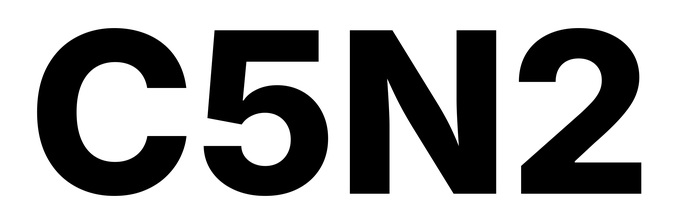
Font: Inter_ExtraBold